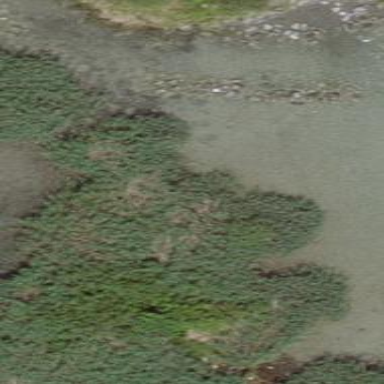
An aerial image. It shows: Patch of scrub vegetation.